Question: So I'm trying to get used to Android and intending to create an app for the NASA's "Image of the Day" RSS feed, which essentially needs an image- and a couple of text views.
This is my current attempt at the layout (compiling for Android 4.3, if that should matter):
'''
<LinearLayout xmlns:android="http://schemas.android.com/apk/res/android"
xmlns:tools="http://schemas.android.com/tools"
android:layout_width="match_parent"
android:layout_height="match_parent"
android:orientation="vertical"
tools:context="com.headfirst.nasaiodt.Feed" >
<ImageView
android:id="@+id/imgView"
android:layout_width="match_parent"
android:layout_height="wrap_content"
android:scaleType="fitStart"
android:adjustViewBounds="true"
android:contentDescription="@string/testImgDescription"
android:src="@drawable/test_img" />
<TextView
android:id="@+id/titleView"
android:layout_width="wrap_content"
android:layout_height="wrap_content"
android:text="@string/testTitle" />
<TextView
android:id="@+id/dateView"
android:layout_width="wrap_content"
android:layout_height="wrap_content"
android:text="@string/testDate" />
<TextView
android:id="@+id/descriptionView"
android:layout_width="wrap_content"
android:layout_height="wrap_content"
android:text="@string/testContent" />
</LinearLayout>
'''
You'd think that's simple enough for its purposes, however, I just can't seem to get rid of a very resistant white bar on the right side of the picture:

Wasn't
'''
android:layout_width="match_parent"
'''
in the ImageView supposed to take care of that?
(And no, it's not an eclipse glitch, it also shows up in the emulator.)
I'd appreciate your help. What am I doing wrong?
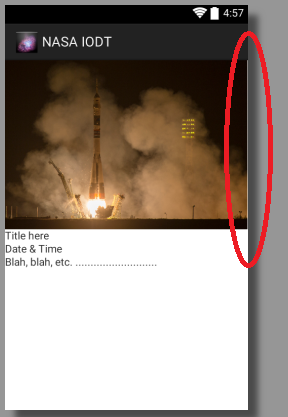
Answer: '''
Try using scale type to fit X and Y coordinates. This will solve if its not a glitch.
<ImageView
android:id="@+id/imgView"
android:layout_width="match_parent"
android:layout_height="wrap_content"
android:scaleType="fitXY"
android:adjustViewBounds="true"
android:contentDescription="@string/testImgDescription"
android:src="@drawable/test_img" />
'''